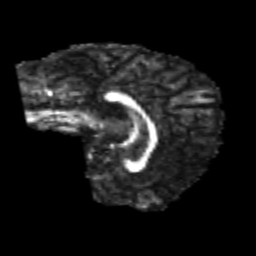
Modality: FA
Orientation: sagittal
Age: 22
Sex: female
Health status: healthy
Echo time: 0.074 s